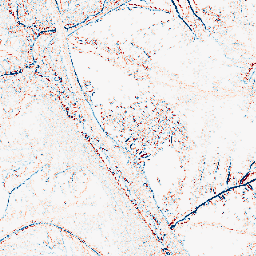
Category: edge_preserving
Decomposition family: median
Decomposition parameters: size: 3
Upsampling method: sinc_hamming
Upsampling parameters: scale: 2
kernel_size: 4
Upsampling scale: 2